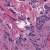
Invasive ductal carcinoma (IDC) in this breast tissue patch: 1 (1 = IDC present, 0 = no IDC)